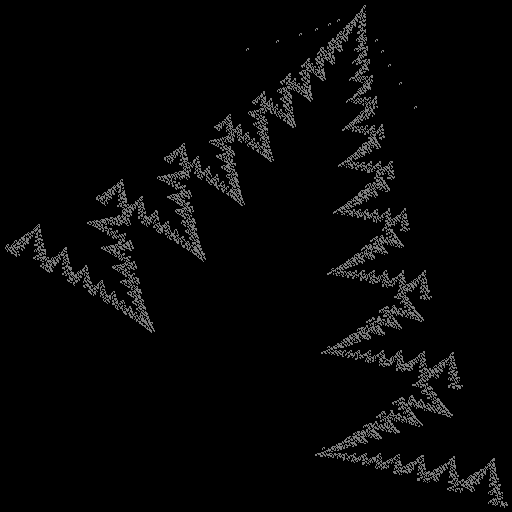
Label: zigzag